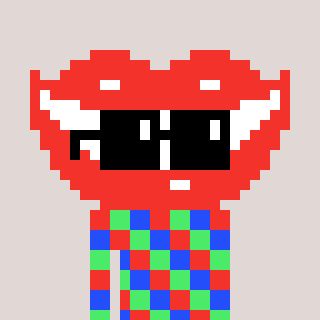
a pixel art character with square black sunglasses, a smile-shaped head and a cold-colored body on a warm background